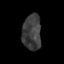
Tissue: skin
Cell type: Epithelial cells
Senescence score: 0.2762
Nuclear area (px): 655
Mean DAPI intensity: 61.098